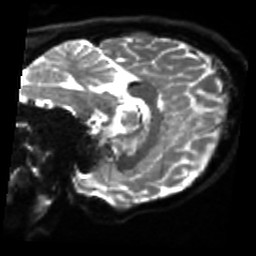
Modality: sbref
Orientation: sagittal
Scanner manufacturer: siemens
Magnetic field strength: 3 T
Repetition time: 4 s
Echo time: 0.0594 s